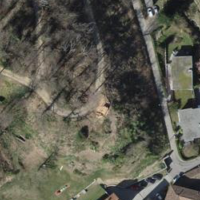
EUNIS habitat code: 55
Species observed at this site:
Phytolacca americana